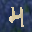
Label: 4